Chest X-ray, PA view. Patient: 43 years old, sex F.
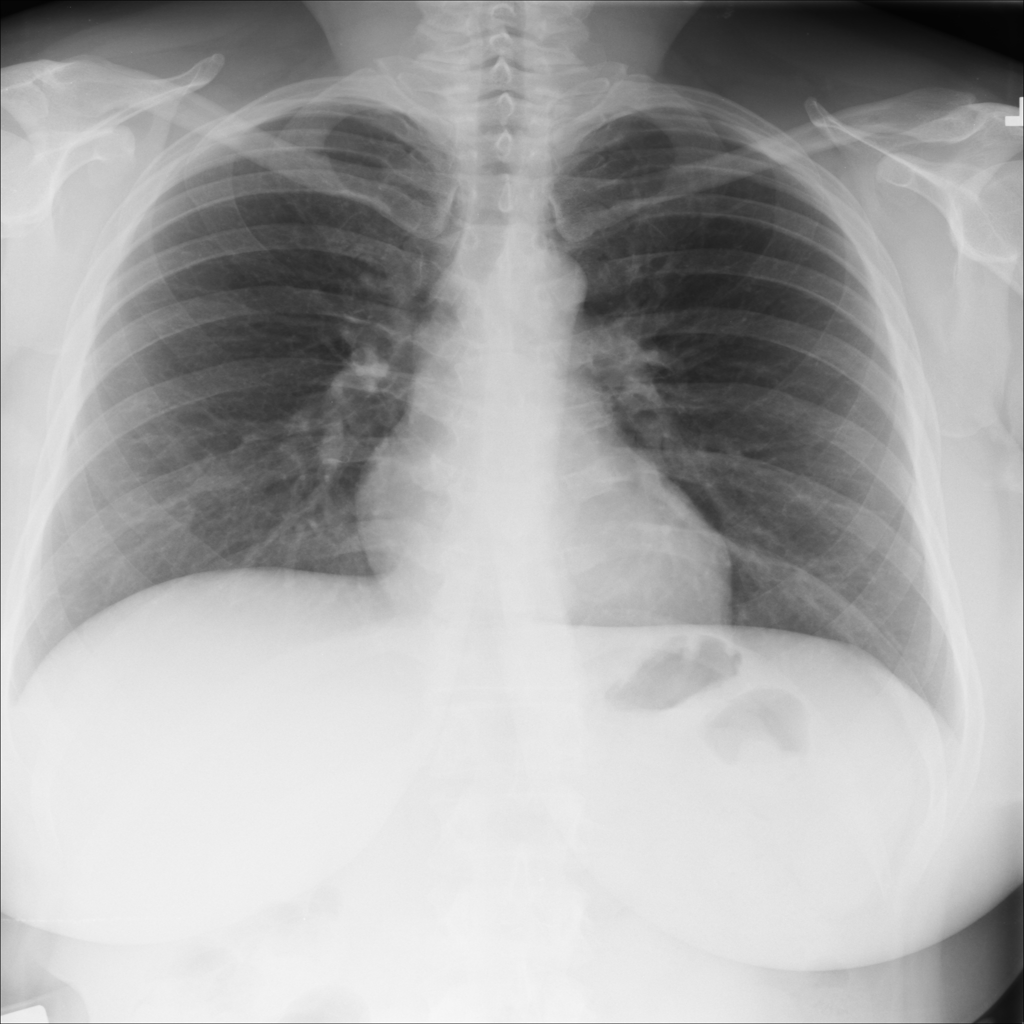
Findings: No Finding